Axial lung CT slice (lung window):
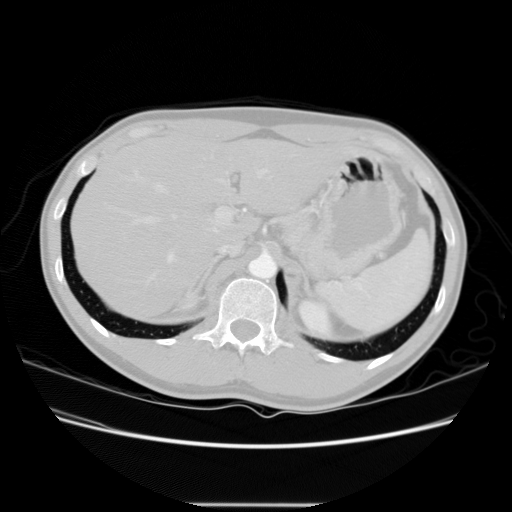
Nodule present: no